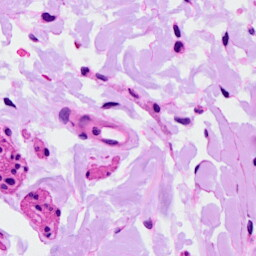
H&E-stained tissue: Ovarian